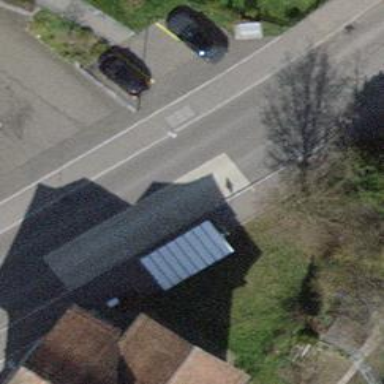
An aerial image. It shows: Bus stop with designated public transport stop position.